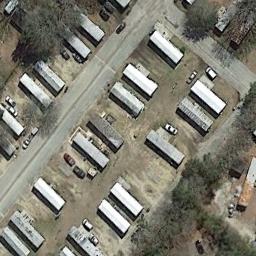
Label: residential